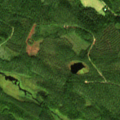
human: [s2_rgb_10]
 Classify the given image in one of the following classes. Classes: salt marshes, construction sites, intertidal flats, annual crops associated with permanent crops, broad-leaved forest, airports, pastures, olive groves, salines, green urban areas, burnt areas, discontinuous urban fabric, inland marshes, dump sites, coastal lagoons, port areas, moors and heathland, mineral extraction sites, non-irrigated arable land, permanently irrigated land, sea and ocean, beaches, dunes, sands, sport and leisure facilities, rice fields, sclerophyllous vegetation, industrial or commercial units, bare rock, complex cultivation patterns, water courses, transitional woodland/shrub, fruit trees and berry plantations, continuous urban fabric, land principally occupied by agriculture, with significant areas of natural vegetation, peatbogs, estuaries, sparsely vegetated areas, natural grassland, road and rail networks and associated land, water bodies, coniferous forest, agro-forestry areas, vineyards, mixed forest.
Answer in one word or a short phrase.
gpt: coniferous forest, mixed forest, transitional woodland/shrub